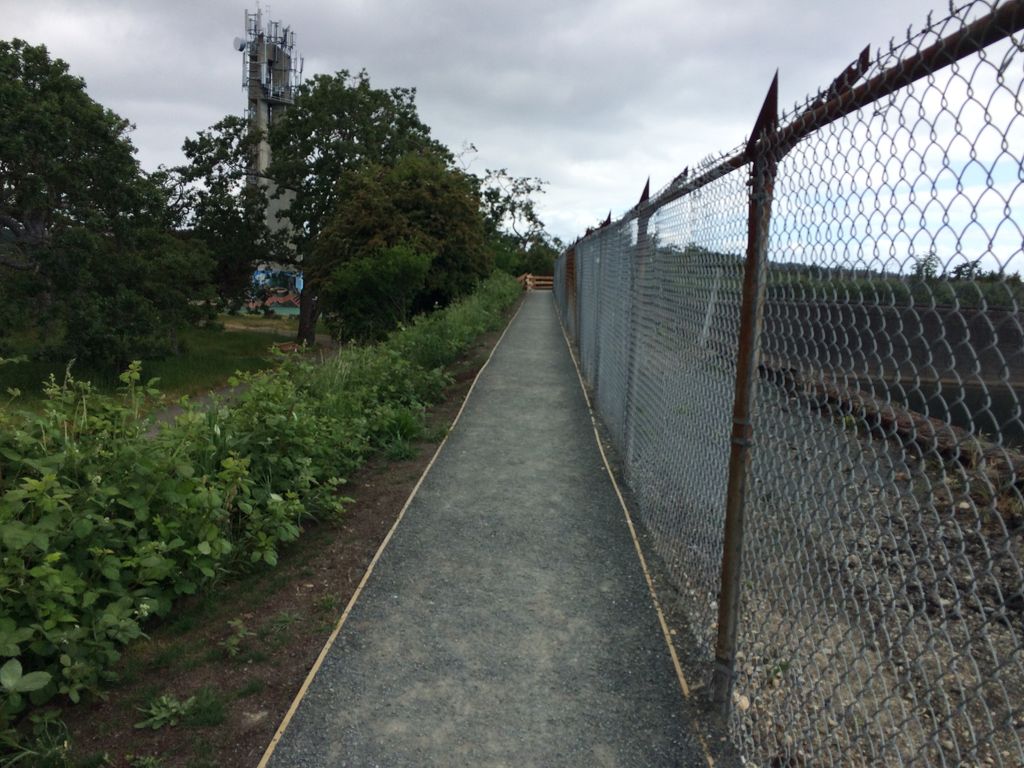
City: victoria